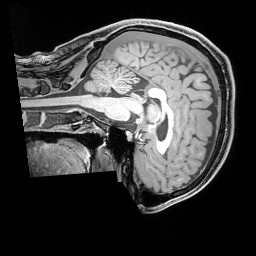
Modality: T1w
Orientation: sagittal
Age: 26
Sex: male
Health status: healthy
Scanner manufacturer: siemens
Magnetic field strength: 3 T
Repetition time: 1.65 s
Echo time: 0.00182 s